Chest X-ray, AP view. Patient: 33 years old, sex F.
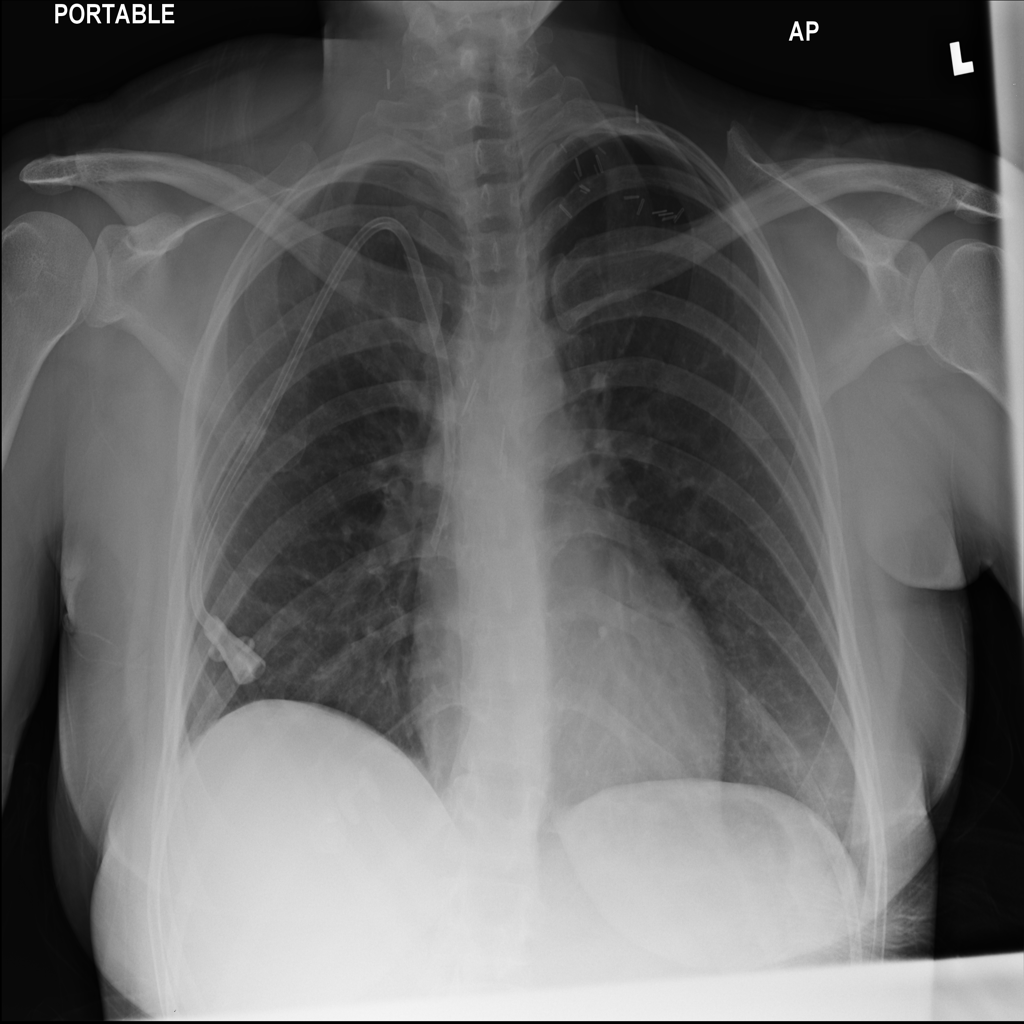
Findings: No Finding